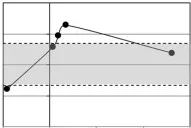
Concussion case 1: transient symptoms. X axis is days before and after concussion, with day 0 being the day of concussion. : [SYP]CD11b+/[CD81]CD11b+. +-50% from pre- and post-season average values was shown in shaded blanket as referential values.
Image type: chart (chart)